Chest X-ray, AP view. Patient: 46 years old, sex F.
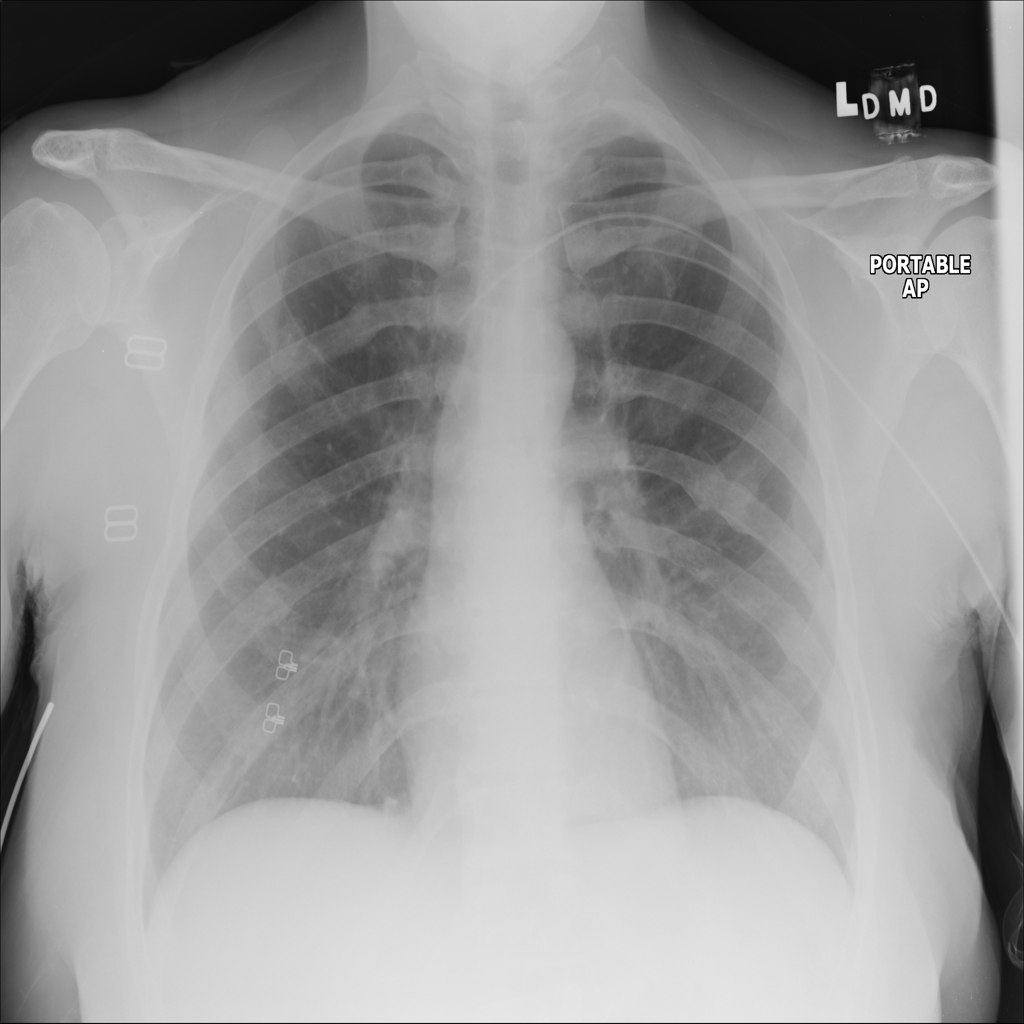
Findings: No Finding